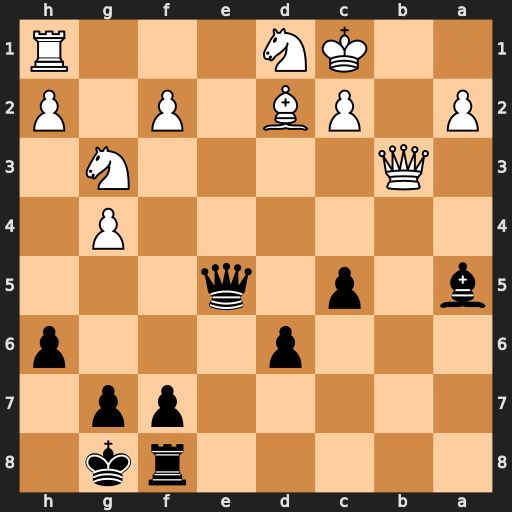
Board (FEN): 5rk1/5pp1/3p3p/b1p1q3/6P1/1Q4N1/P1PB1P1P/2KN3R
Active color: b
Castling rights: -
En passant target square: -
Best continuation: Qa1+ Qb1 Bxd2+ Kxd2 Qxb1